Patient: sex M, age 60
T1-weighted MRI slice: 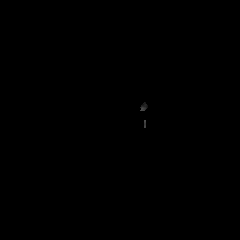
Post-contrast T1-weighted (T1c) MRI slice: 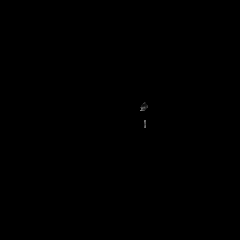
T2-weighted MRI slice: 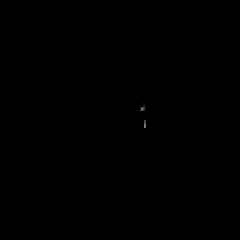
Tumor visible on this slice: no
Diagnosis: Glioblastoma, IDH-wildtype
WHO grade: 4